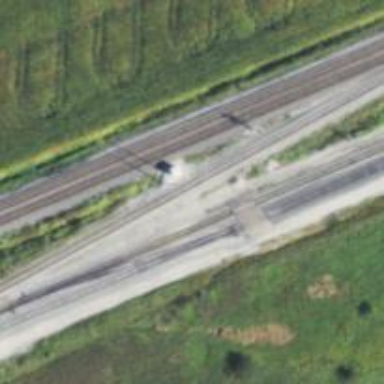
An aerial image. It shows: Junction on the railway.